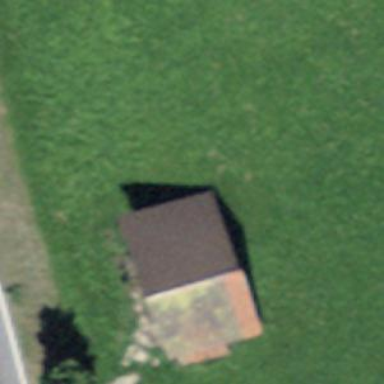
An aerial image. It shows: Rural barn.